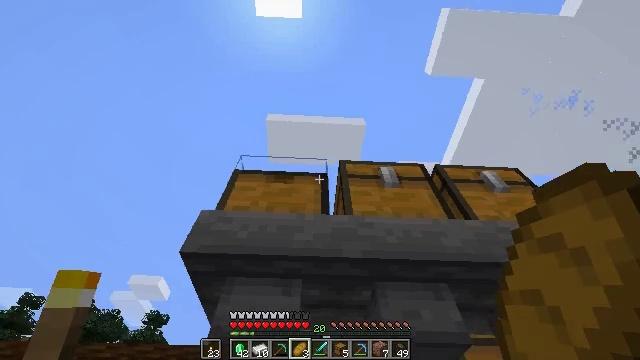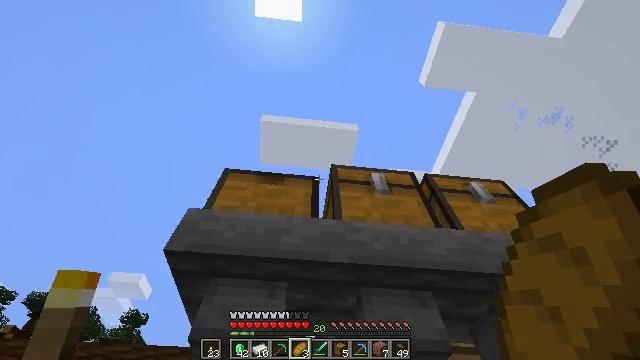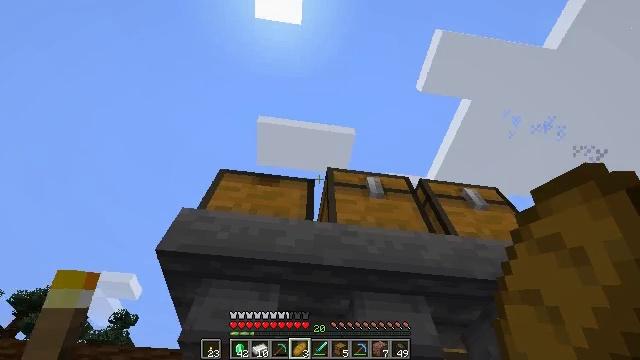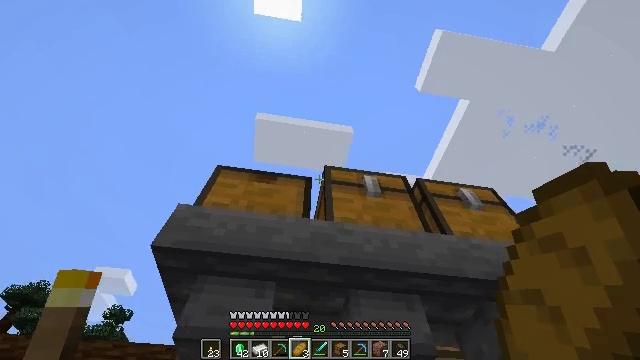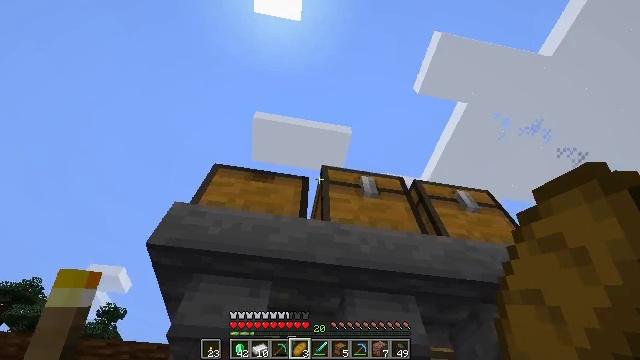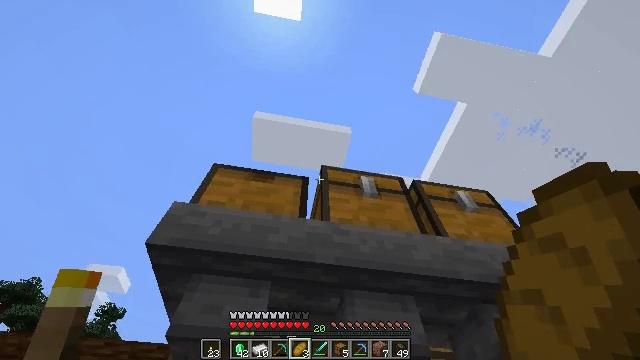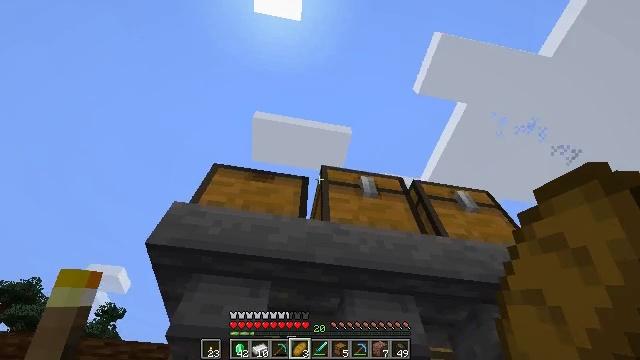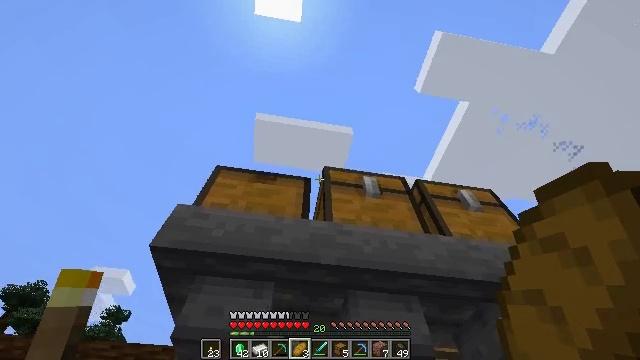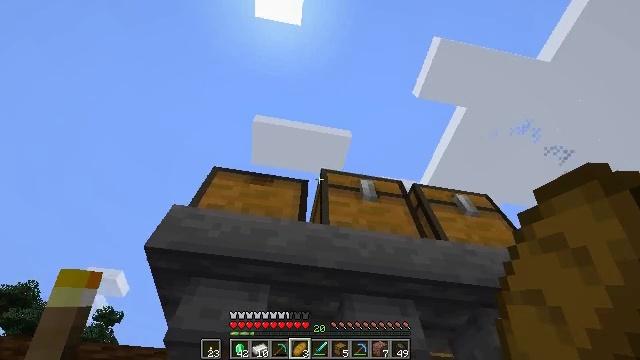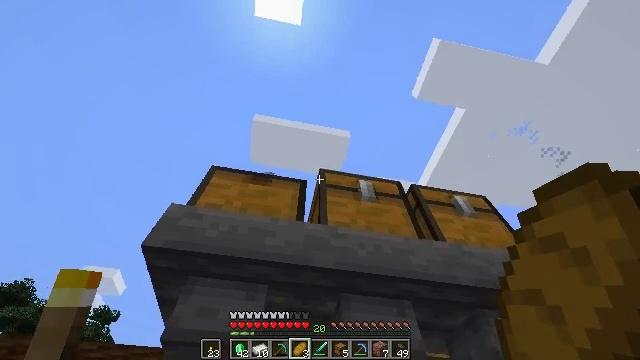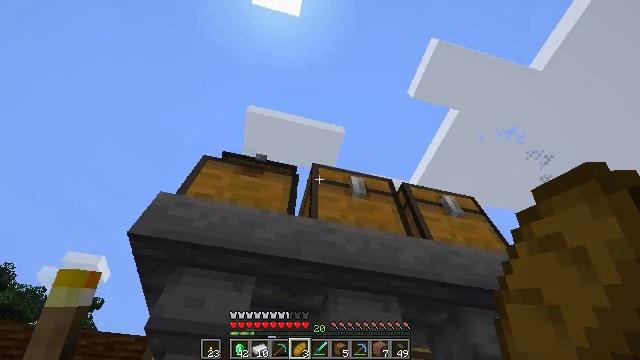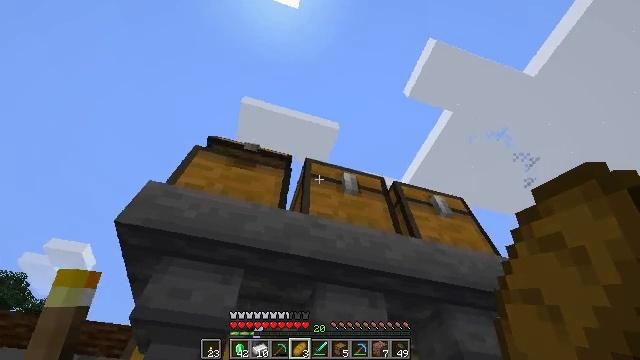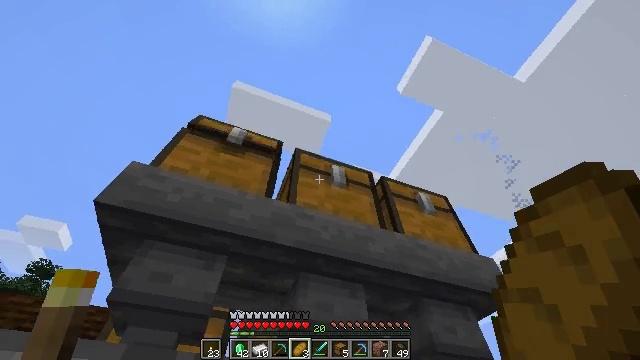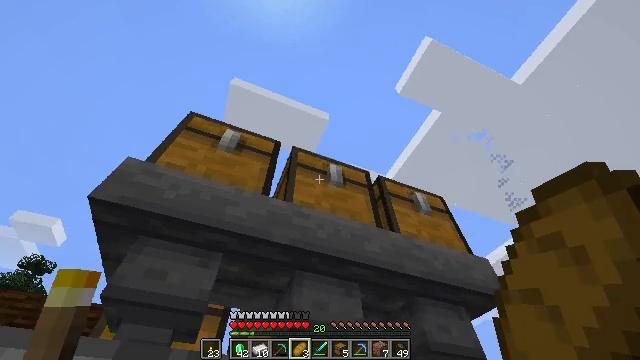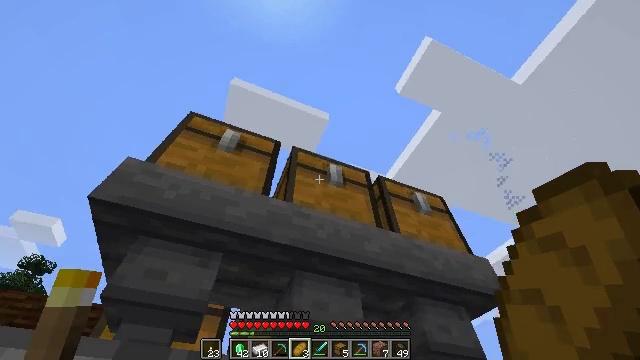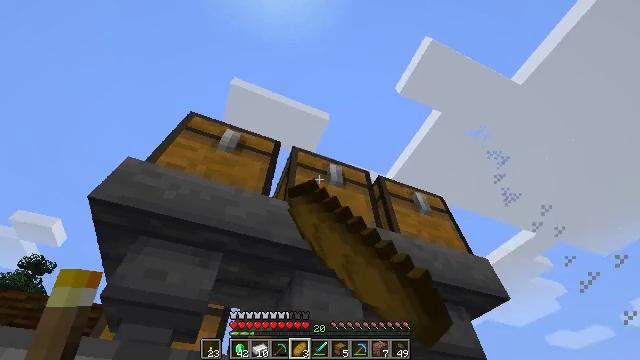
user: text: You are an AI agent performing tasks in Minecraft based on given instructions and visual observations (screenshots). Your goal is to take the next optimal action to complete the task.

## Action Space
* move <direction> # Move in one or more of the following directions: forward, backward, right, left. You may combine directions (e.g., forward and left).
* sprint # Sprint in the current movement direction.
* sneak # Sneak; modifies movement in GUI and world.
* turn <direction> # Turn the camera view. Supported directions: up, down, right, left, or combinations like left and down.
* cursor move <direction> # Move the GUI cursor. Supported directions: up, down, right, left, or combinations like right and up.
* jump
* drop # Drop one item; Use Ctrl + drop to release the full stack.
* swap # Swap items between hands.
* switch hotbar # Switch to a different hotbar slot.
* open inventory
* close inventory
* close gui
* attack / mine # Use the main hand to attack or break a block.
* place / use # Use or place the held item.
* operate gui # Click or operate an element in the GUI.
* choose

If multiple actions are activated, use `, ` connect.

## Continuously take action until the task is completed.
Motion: motion action
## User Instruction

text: Open your crafting interface to make an emerald.
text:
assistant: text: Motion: turn right
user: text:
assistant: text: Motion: turn right
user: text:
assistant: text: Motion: turn right
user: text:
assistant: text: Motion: turn right
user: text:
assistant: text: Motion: no_op
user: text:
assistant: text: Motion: no_op
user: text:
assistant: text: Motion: no_op
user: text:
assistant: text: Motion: turn right
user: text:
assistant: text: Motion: no_op
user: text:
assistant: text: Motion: turn right and down
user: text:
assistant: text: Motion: turn right and down
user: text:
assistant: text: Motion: turn right and down
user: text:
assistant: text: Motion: turn right
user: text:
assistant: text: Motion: use / place
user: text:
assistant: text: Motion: use / place
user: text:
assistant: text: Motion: use / place
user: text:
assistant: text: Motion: use / place
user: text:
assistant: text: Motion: no_op
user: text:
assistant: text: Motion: open gui
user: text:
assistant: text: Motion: no_op
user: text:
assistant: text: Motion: no_op
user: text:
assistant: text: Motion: no_op
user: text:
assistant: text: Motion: no_op
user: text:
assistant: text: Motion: no_op
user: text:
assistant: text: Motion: no_op
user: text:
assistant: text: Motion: no_op
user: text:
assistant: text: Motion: sneak, cursor move right
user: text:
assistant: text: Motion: sneak, cursor move right
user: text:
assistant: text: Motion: sneak
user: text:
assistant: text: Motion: sneak